Question: I'm following the tutorial on yeoman web page and now stuck at step 5: <URL>
After the first time 'grunt serve', this error occured "Fatal error: Unable to find local grunt."
I realized that grunt hasn't been installed locally on my project then I run 'sudo npm install grunt --save-dev'
Now I'm be able to run 'grunt serve', but it gave me a warning and ofcourse I'm still unable to start my server. Below is my screenshot:

I'm using Ubuntu 14.04 and have also tried running 'npm install' and 'bower install'
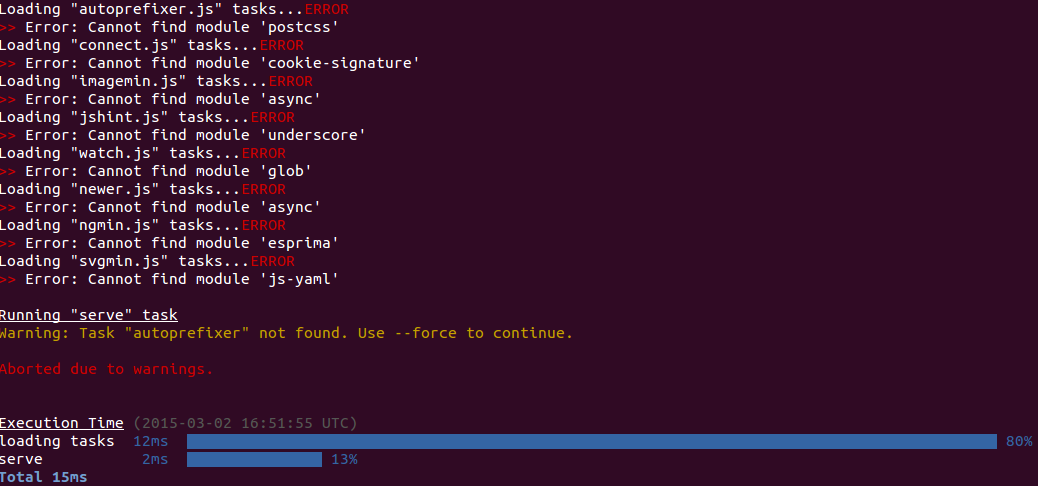
Answer: I figure out the solution. For some who also encountered this, I made a mistake when use 'sudo npm install --global yo bower grunt-cli'. I should have instead followed these steps: <URL>
After that if you still get a " Warning: ENOENT, no such file or directory **/app/bower.json", check this:
<URL>